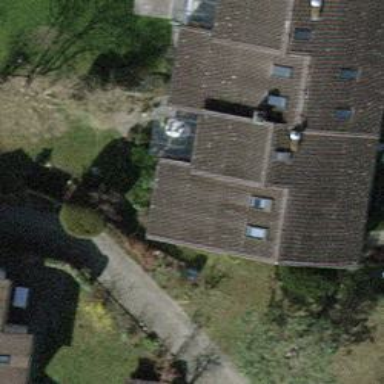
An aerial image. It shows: Terrace building.